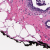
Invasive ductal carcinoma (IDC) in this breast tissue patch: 0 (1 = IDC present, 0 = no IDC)